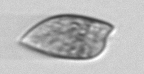
Label: Prorocentrum_dentatum